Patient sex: M
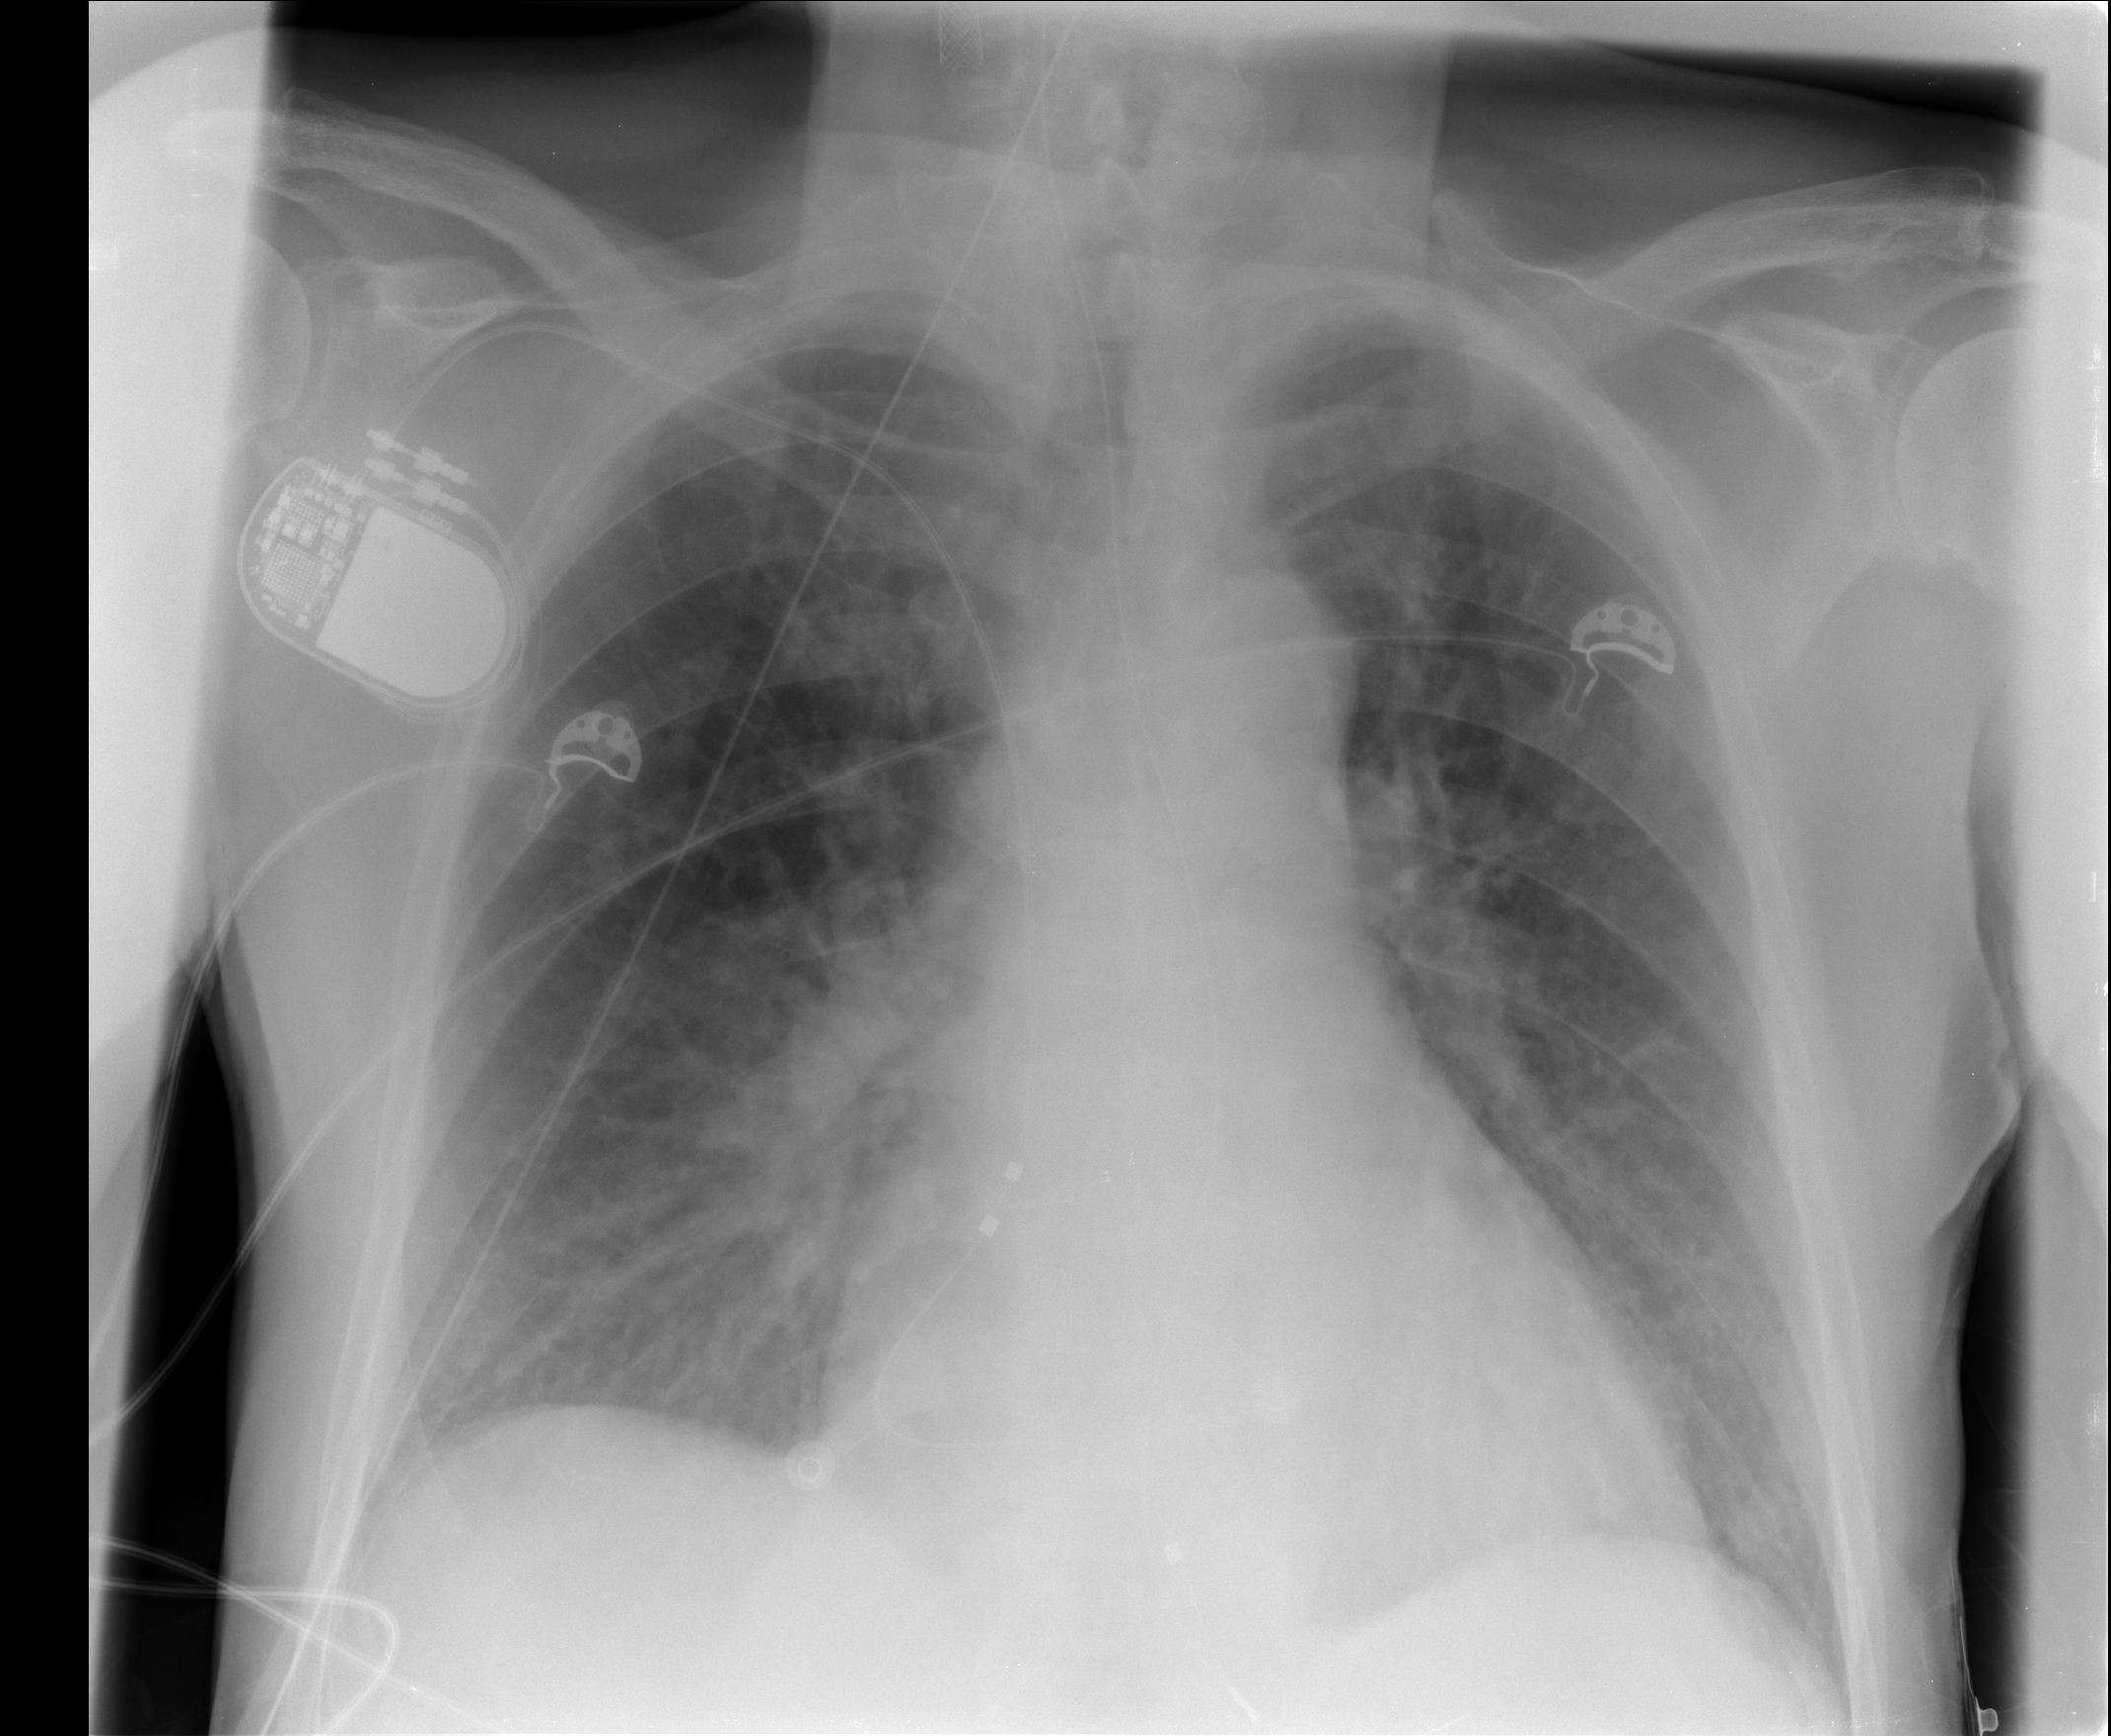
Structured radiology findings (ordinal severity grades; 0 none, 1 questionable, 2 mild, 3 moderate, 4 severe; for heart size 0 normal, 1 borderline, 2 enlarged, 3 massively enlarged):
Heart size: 0
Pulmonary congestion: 2
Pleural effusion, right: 0
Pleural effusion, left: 0
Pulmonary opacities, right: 2
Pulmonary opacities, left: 0
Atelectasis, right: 0
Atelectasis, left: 0